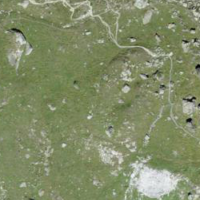
EUNIS habitat code: 26
Species observed at this site:
Plantago alpina